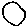
Label: circle